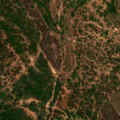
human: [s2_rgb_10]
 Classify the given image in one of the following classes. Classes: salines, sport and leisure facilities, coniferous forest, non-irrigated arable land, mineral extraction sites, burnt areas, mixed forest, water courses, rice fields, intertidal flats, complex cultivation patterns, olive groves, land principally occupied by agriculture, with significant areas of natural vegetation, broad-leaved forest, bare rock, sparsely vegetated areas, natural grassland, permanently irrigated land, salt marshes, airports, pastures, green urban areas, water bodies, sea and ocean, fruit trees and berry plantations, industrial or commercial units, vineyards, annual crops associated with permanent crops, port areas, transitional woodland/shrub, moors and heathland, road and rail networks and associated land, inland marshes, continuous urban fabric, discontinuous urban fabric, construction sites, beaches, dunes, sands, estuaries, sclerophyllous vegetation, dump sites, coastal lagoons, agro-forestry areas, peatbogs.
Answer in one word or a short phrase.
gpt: continuous urban fabric